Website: crate-barrel
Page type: billing-address
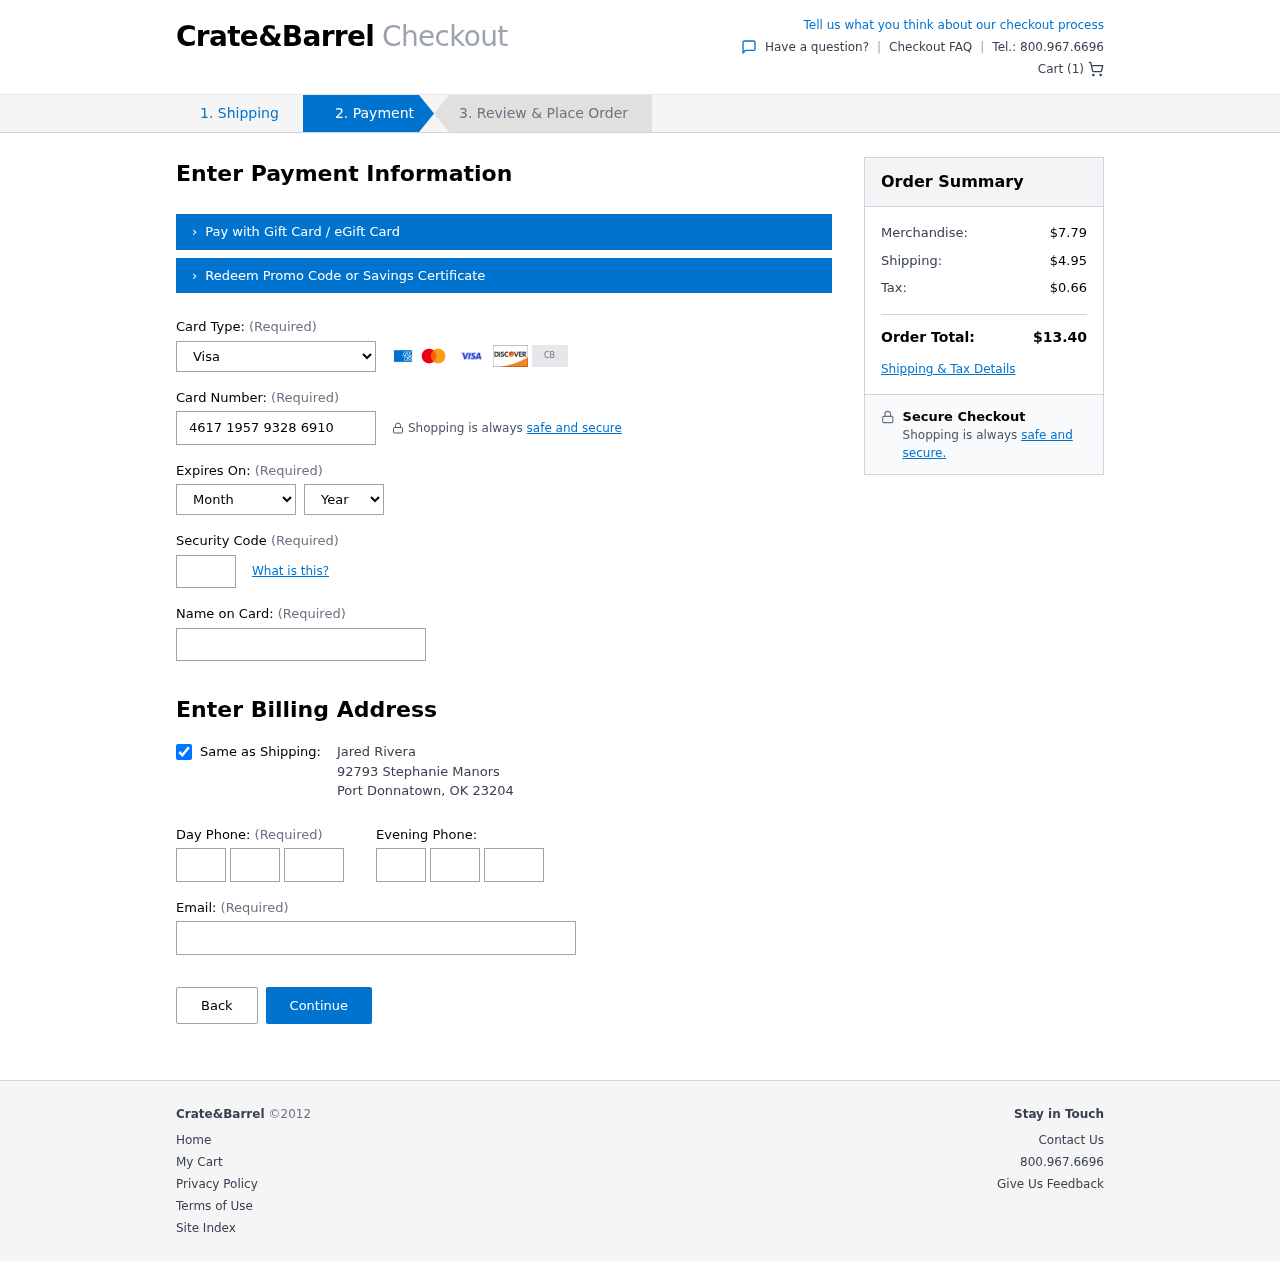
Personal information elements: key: PII_CARD_CVV
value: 344
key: PII_CARD_EXPIRY_MONTH
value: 12
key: PII_CARD_EXPIRY_YEAR
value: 29
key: PII_CARD_NUMBER
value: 4617 1957 9328 6910
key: PII_CARD_TYPE
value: Visa
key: PII_CITY
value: Port Donnatown
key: PII_EMAIL
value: jared.rivera@gmail.com
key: PII_FULLNAME
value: Jared Rivera
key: PII_PHONE_AREA
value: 239
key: PII_PHONE_PREFIX
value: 386
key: PII_PHONE_SUFFIX
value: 6255
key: PII_POSTCODE
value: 23204
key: PII_STATE_ABBR
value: OK
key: PII_STREET
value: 92793 Stephanie Manors
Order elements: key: ORDER_NUM_ITEMS
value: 1
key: ORDER_SUBTOTAL
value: $7.79
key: ORDER_SHIPPING_COST
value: $4.95
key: ORDER_TAX
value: $0.66
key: ORDER_TOTAL
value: $13.40